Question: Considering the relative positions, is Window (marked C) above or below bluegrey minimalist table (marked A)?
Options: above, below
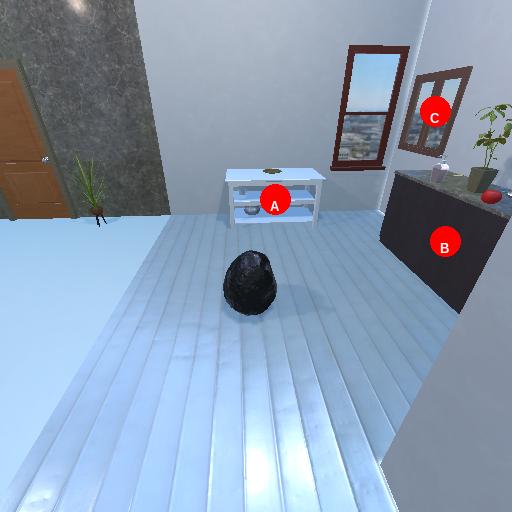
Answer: above